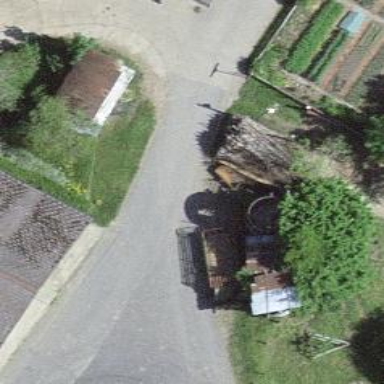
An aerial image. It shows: Farm.